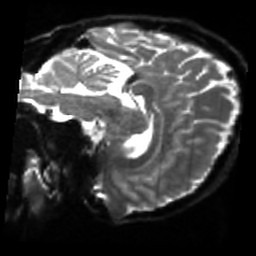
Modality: sbref
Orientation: sagittal
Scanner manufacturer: siemens
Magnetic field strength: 3 T
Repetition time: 4 s
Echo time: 0.0594 s